Question: I have problem with info window on Google Map v2. Info window is from left on marker. This is problem reproduced only Samsung Galaxy S4. I installed Google Api Demo and it is reproduced.
Is it bug? How can fix it?

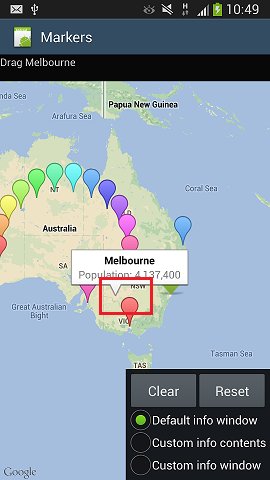
Answer: I've submitted this issue on maps v2 tracker.
<URL>
Now resolved in the GPServices library.